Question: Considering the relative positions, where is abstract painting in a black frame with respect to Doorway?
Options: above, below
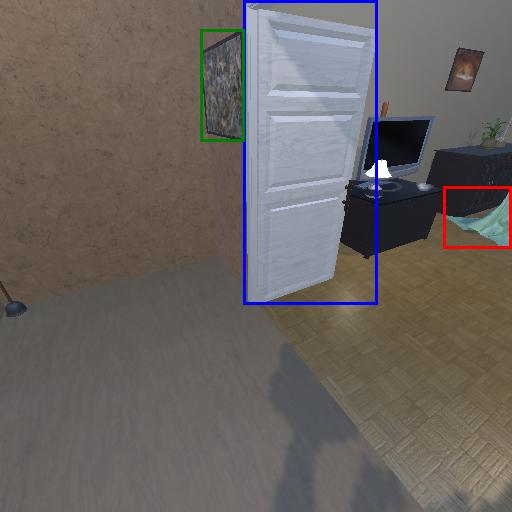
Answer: above